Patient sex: F
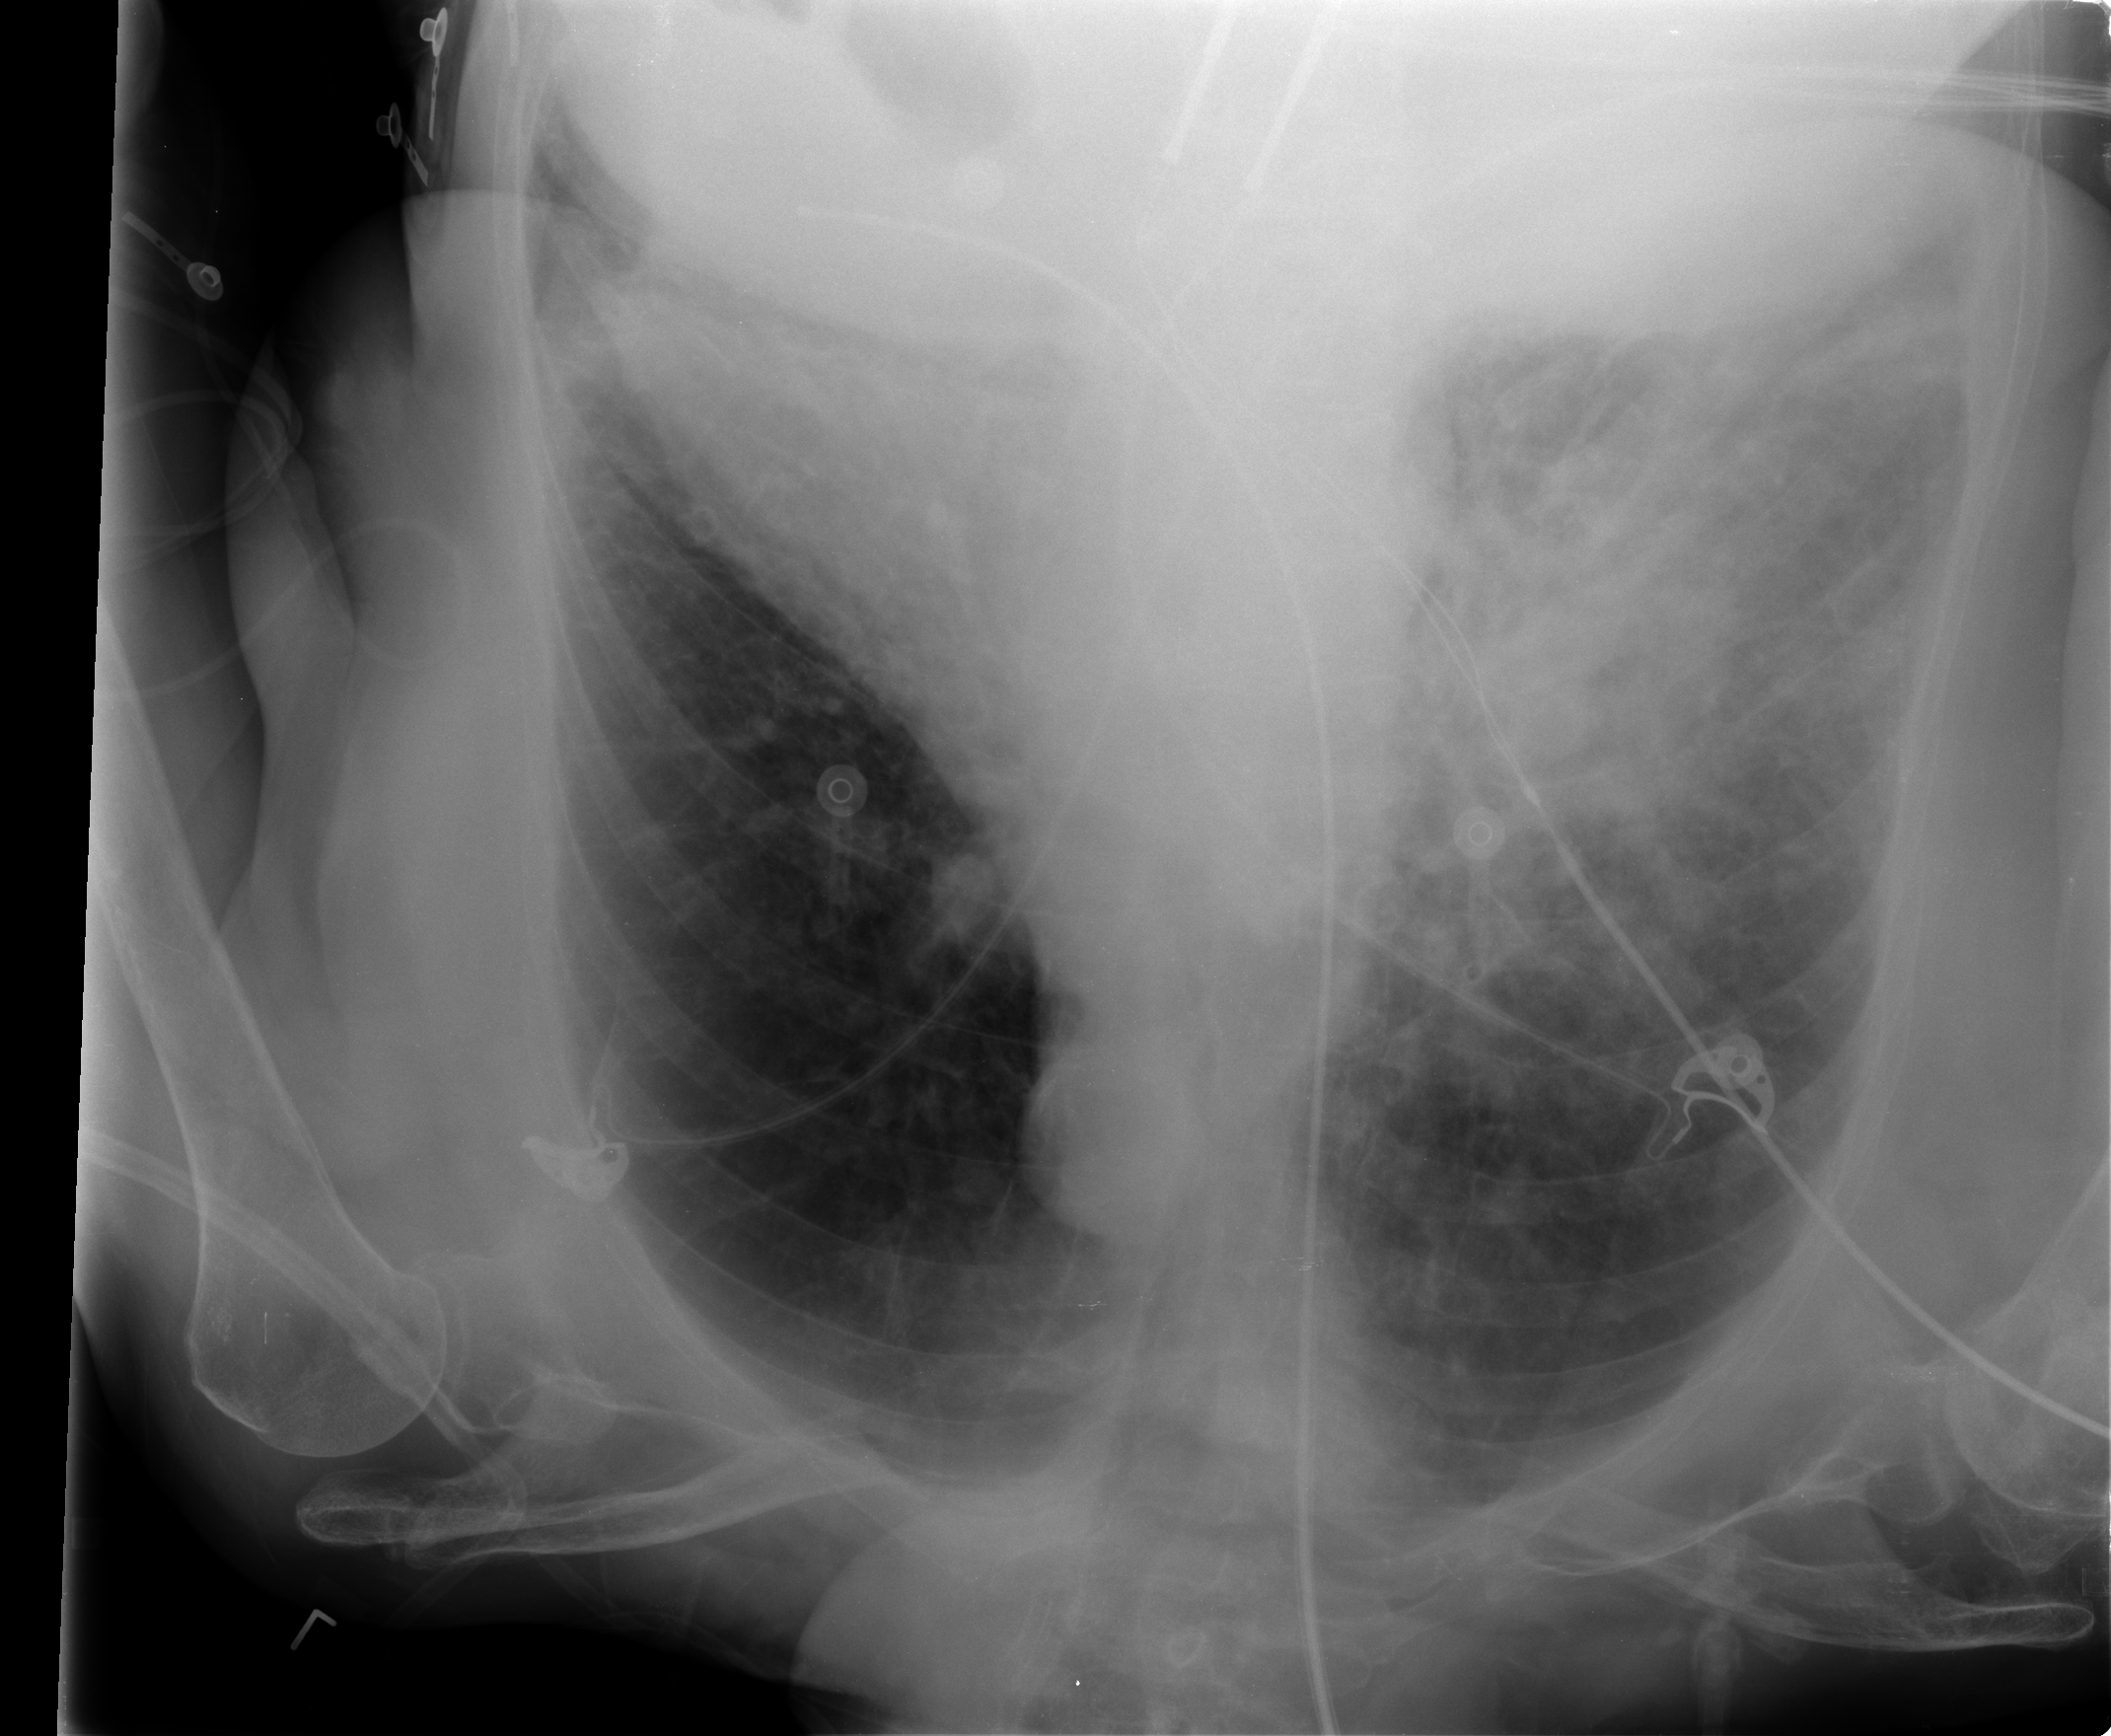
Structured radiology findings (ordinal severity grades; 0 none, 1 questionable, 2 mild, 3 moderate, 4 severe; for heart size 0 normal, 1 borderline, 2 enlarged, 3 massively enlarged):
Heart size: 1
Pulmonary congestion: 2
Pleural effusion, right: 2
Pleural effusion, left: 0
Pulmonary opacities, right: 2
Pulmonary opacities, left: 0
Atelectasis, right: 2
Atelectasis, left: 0